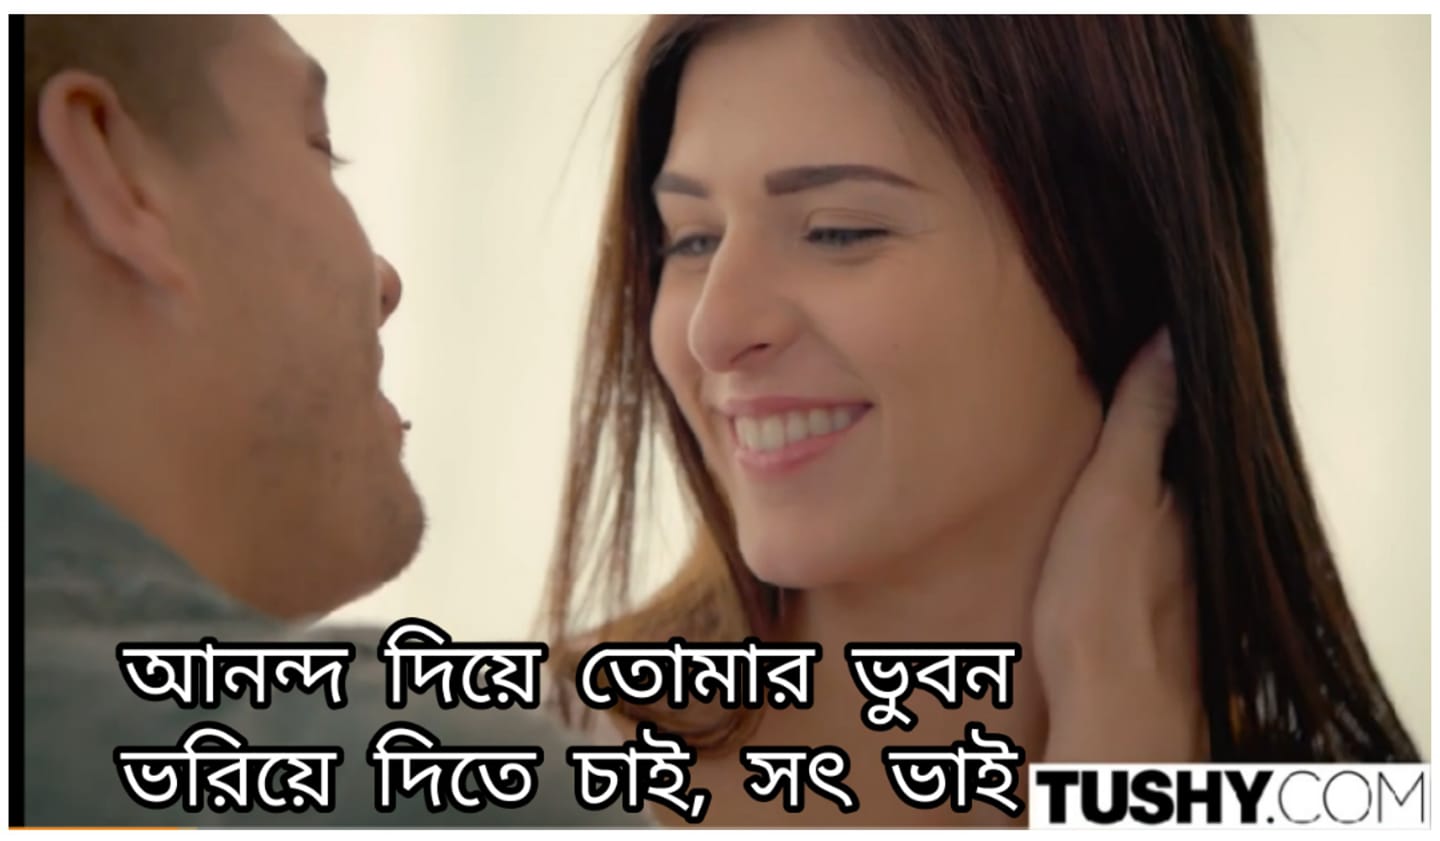
Caption: আনন্দ দিয়ে তোমার ভুবন ভরিয়ে দিতে চাই , সৎ ভাই
Label: hate